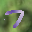
Label: 7